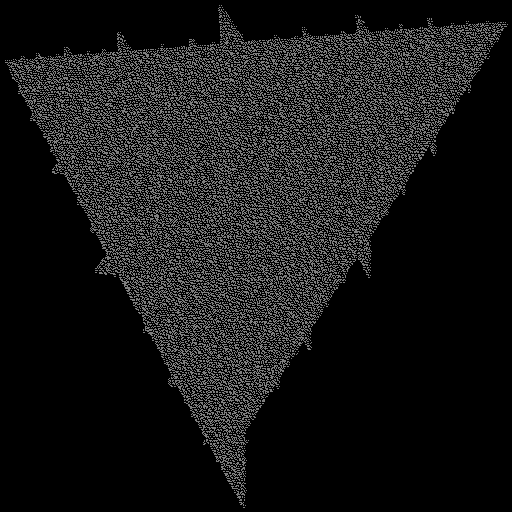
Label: a1